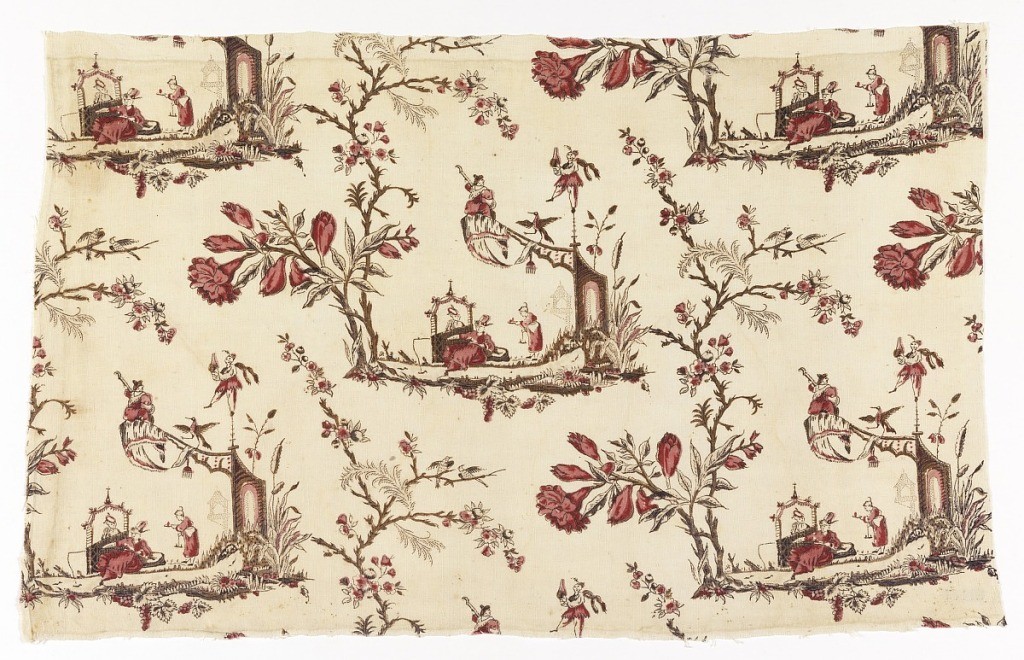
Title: Textile
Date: late 18th century
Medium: cotton Technique: blocked printed on plain weave
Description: Fragment with a small-scale chinoiserie design in red, brown and black. Pattern shows a man in a tall hat and long robe fishing as a woman looks at him through an arch; at right, a servant offers refreshments. At the far right is a fantastic arch with an acrobat balancing at the top on one foot. A projecting arm draped in cloth is attached to the top of the arch, and on the end sits a lute player. At the far left is a tall spray of roses and foliage. In the foreground of the vignette is foliage and fruit. Some picotage in background. Overprinting of brown and red to give shading.